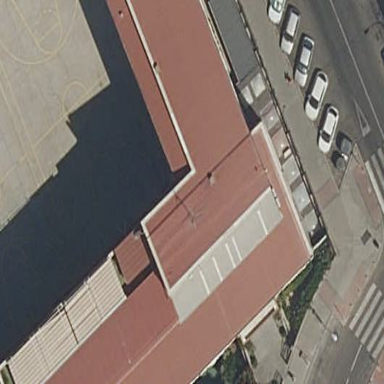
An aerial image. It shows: School building.